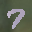
Label: 7